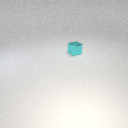
small cyan metal cube